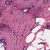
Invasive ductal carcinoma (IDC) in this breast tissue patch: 0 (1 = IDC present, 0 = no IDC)